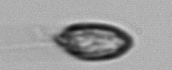
Label: Katodinium_or_Torodinium